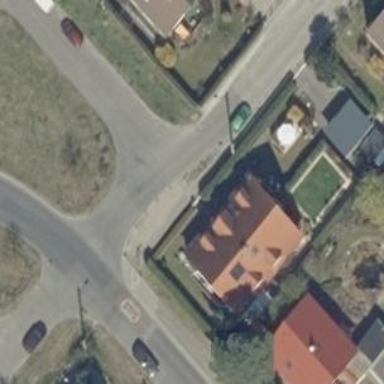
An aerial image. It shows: Residential road with asphalt surface. There are sidewalks on both sides of the road.